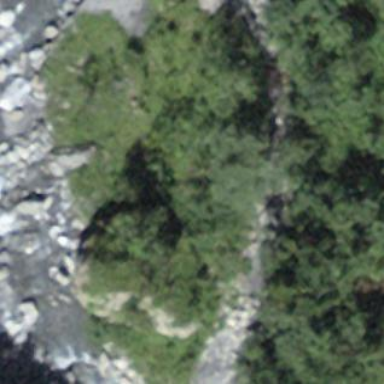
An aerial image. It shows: Landscape of bare rock.